Question: Section opened?
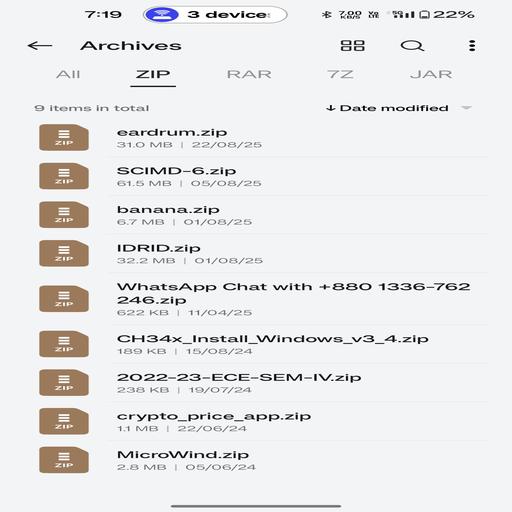
Answer: ZIP files